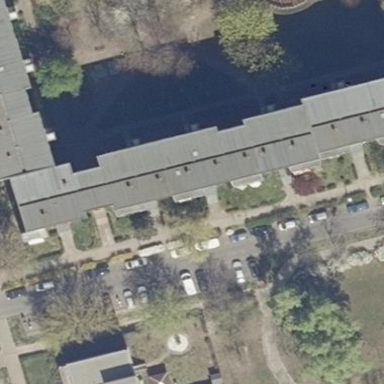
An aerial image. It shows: Apartment building with flat roof.